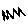
Label: zigzag